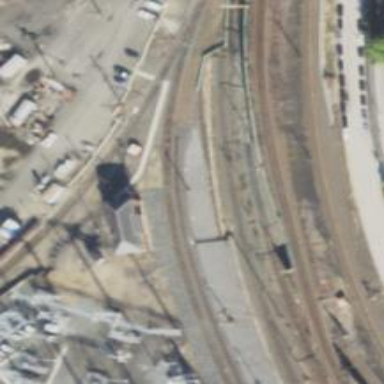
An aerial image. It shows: Railway junction.